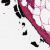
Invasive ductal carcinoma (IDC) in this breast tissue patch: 0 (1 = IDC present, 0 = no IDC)